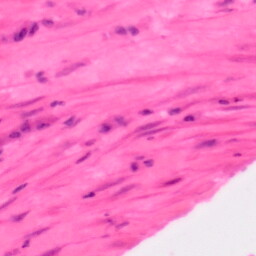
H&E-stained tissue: Colon